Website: macys
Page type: cart
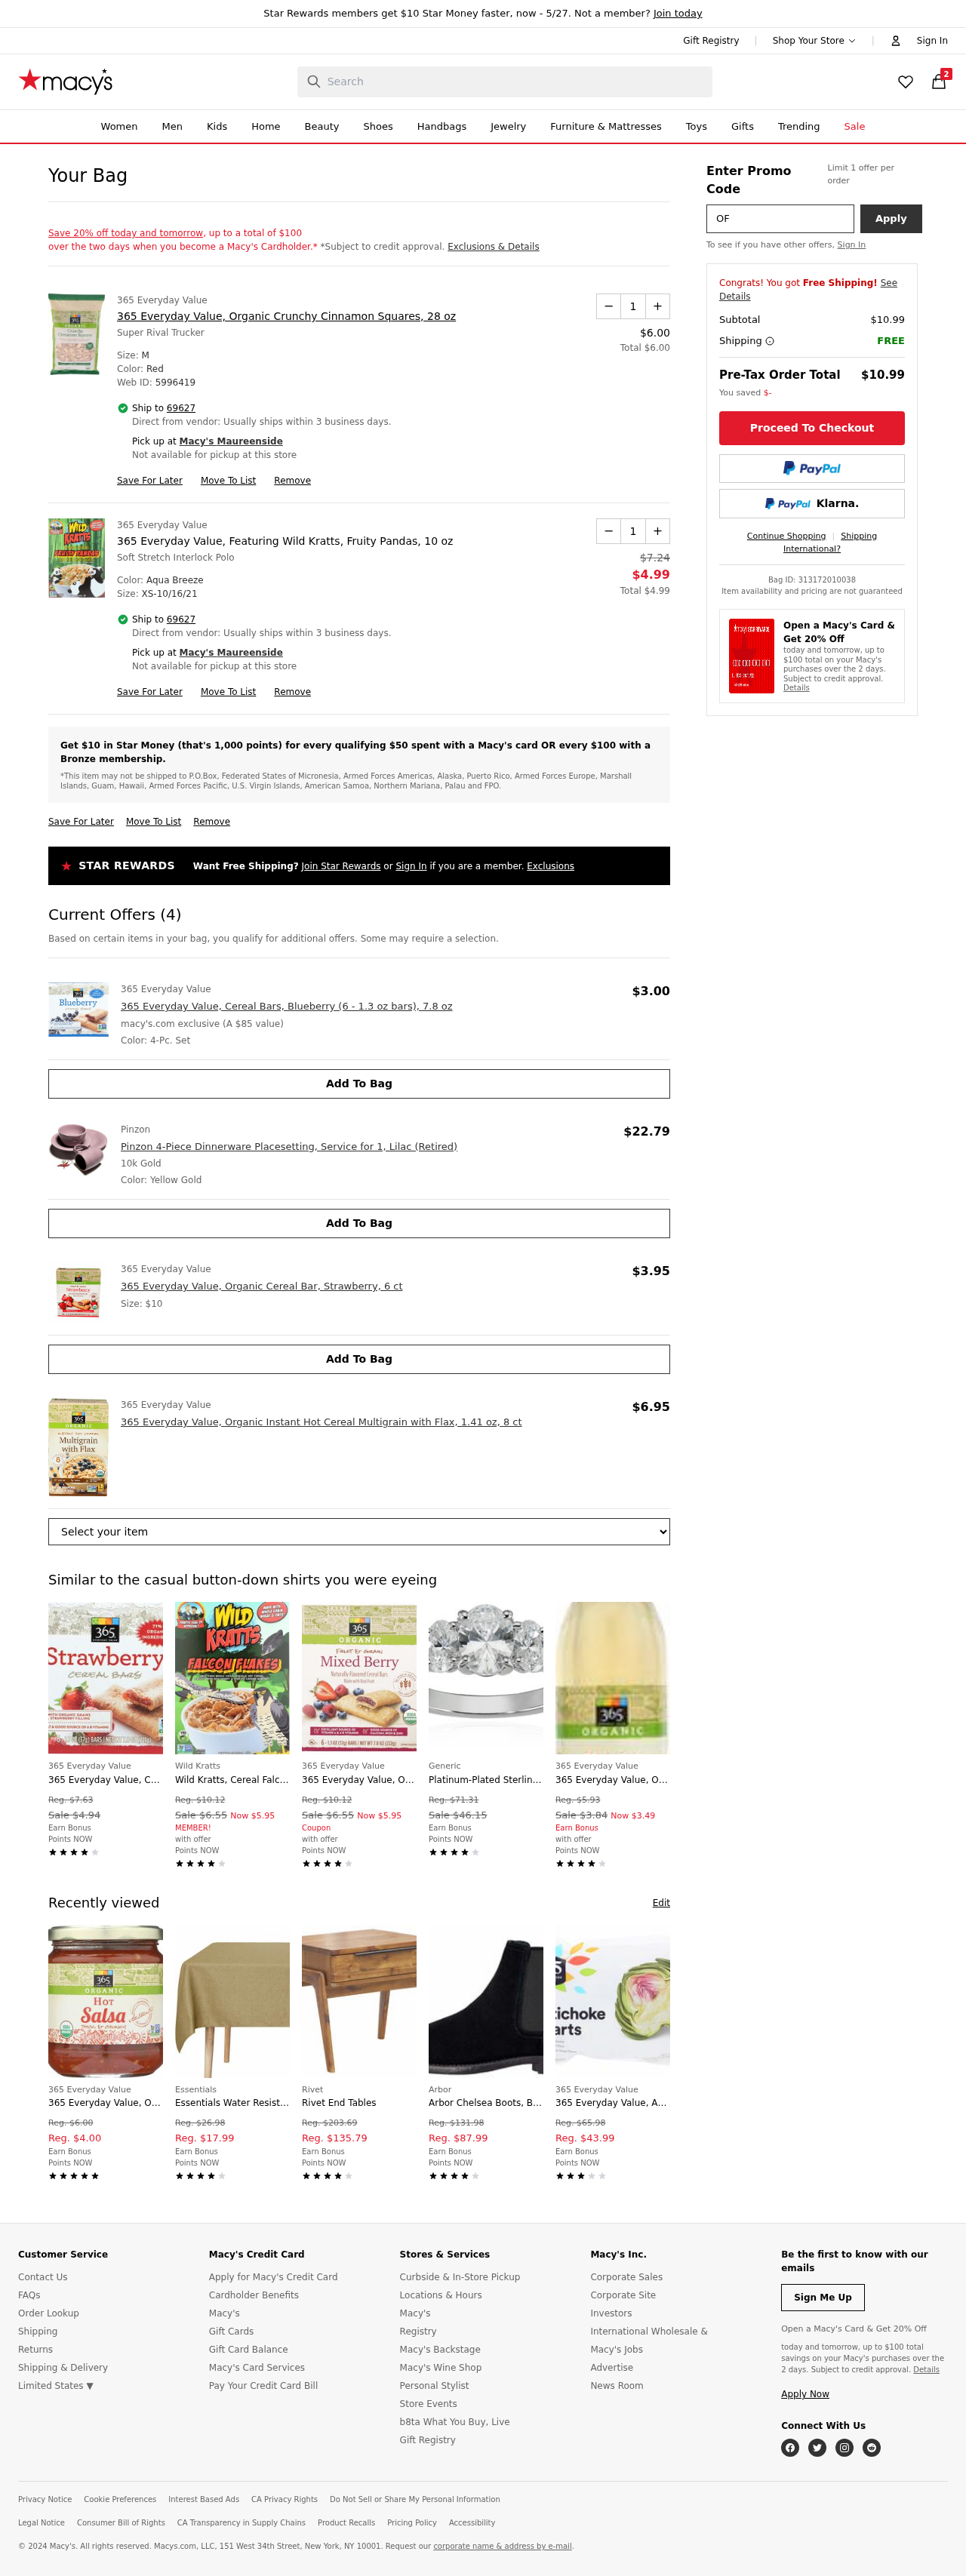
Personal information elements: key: PII_CITY
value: Maureenside
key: PII_POSTCODE
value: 69627
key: PII_PROMO_CODE
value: OFF64
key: PII_POSTCODE2
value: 69627
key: PII_CITY2
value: Maureenside
Product elements: key: PRODUCT1_BRAND
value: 365 Everyday Value
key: PRODUCT1_NAME
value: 365 Everyday Value, Organic Crunchy Cinnamon Squares, 28 oz
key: PRODUCT1_PRICE
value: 6
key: PRODUCT1_QUANTITY
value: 1
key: PRODUCT2_BRAND
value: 365 Everyday Value
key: PRODUCT2_NAME
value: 365 Everyday Value, Featuring Wild Kratts, Fruity Pandas, 10 oz
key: PRODUCT2_PRICE
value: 4.99
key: PRODUCT2_QUANTITY
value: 1
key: PRODUCT3_BRAND
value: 365 Everyday Value
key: PRODUCT3_NAME
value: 365 Everyday Value, Cereal Bars, Blueberry (6 - 1.3 oz bars), 7.8 oz
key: PRODUCT3_PRICE
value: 3
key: PRODUCT4_BRAND
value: Pinzon
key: PRODUCT4_NAME
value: Pinzon 4-Piece Dinnerware Placesetting, Service for 1, Lilac (Retired)
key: PRODUCT4_PRICE
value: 22.79
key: PRODUCT5_BRAND
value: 365 Everyday Value
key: PRODUCT5_NAME
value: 365 Everyday Value, Organic Cereal Bar, Strawberry, 6 ct
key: PRODUCT5_PRICE
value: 3.95
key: PRODUCT6_BRAND
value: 365 Everyday Value
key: PRODUCT6_NAME
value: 365 Everyday Value, Organic Instant Hot Cereal Multigrain with Flax, 1.41 oz, 8 ct
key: PRODUCT6_PRICE
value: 6.95
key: PRODUCT1_TOTAL
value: Total $6.00
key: PRODUCT2_ORIGINAL_PRICE
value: $7.24
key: PRODUCT2_TOTAL
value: Total $4.99
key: PRODUCT7_BRAND
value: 365 Everyday Value
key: PRODUCT7_NAME
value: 365 Everyday Value, Cereal Bars, Strawberry (6 - 1.3 oz bars), 7.8 oz
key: PRODUCT7_ORIGINAL_PRICE
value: Reg. $7.63
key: PRODUCT7_SALE_PRICE
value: Sale $4.94
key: PRODUCT8_BRAND
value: Wild Kratts
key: PRODUCT8_NAME
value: Wild Kratts, Cereal Falcon Flakes, 14 Ounce
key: PRODUCT8_ORIGINAL_PRICE
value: Reg. $10.12
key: PRODUCT8_SALE_PRICE
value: Sale $6.55
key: PRODUCT8_PRICE
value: Now $5.95
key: PRODUCT9_BRAND
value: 365 Everyday Value
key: PRODUCT9_NAME
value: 365 Everyday Value, Organic Cereal Bar, Mixed Berry, 6 ct
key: PRODUCT9_ORIGINAL_PRICE
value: Reg. $10.12
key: PRODUCT9_SALE_PRICE
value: Sale $6.55
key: PRODUCT9_PRICE
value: Now $5.95
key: PRODUCT10_BRAND
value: Generic
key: PRODUCT10_NAME
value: Platinum-Plated Sterling Silver Oval-Shape 3-Stone Ring made with Swarovski Zirconia (3 cttw), Size
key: PRODUCT10_ORIGINAL_PRICE
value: Reg. $71.31
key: PRODUCT10_SALE_PRICE
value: Sale $46.15
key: PRODUCT11_BRAND
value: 365 Everyday Value
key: PRODUCT11_NAME
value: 365 Everyday Value, Organic Rice Vinegar, 12.7 fl oz
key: PRODUCT11_ORIGINAL_PRICE
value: Reg. $5.93
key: PRODUCT11_SALE_PRICE
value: Sale $3.84
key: PRODUCT11_PRICE
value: Now $3.49
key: PRODUCT12_BRAND
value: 365 Everyday Value
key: PRODUCT12_NAME
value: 365 Everyday Value, Organic Hot Salsa, Thick & Chunky, 16 oz
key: PRODUCT12_ORIGINAL_PRICE
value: Reg. $6.00
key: PRODUCT12_PRICE
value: Reg. $4.00
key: PRODUCT13_BRAND
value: Essentials
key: PRODUCT13_NAME
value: Essentials Water Resistant Tablecloth
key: PRODUCT13_ORIGINAL_PRICE
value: Reg. $26.98
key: PRODUCT13_PRICE
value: Reg. $17.99
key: PRODUCT14_BRAND
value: Rivet
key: PRODUCT14_NAME
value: Rivet End Tables
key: PRODUCT14_ORIGINAL_PRICE
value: Reg. $203.69
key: PRODUCT14_PRICE
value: Reg. $135.79
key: PRODUCT15_BRAND
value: Arbor
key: PRODUCT15_NAME
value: Arbor Chelsea Boots, Black), 7 UK
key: PRODUCT15_ORIGINAL_PRICE
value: Reg. $131.98
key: PRODUCT15_PRICE
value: Reg. $87.99
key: PRODUCT16_BRAND
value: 365 Everyday Value
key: PRODUCT16_NAME
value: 365 Everyday Value, Artichoke Hearts, 12 oz, (Frozen)
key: PRODUCT16_ORIGINAL_PRICE
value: Reg. $65.98
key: PRODUCT16_PRICE
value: Reg. $43.99
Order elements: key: ORDER_NUM_ITEMS
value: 2
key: ORDER_SUBTOTAL
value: $10.99
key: ORDER_SUBTOTAL2
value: $10.99
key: ORDER_ID
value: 313172010038
Search elements: key: HEADER_SEARCH
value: Search